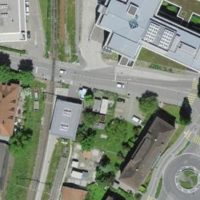
EUNIS habitat code: 54
Species observed at this site:
Silene nutans